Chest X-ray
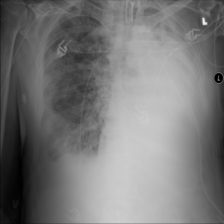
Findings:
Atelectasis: negative
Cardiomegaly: negative
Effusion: positive
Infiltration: positive
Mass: negative
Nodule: negative
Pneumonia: negative
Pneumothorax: negative
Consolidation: positive
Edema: negative
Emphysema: negative
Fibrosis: negative
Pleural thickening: negative
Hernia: negative